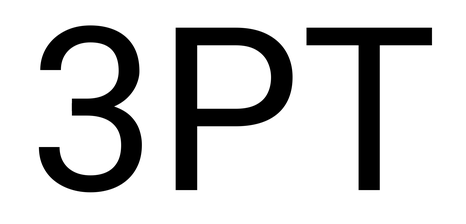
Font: Roboto_Regular